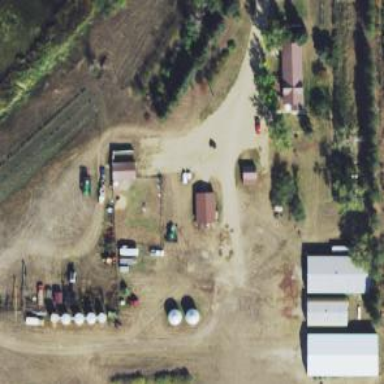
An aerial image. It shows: Farmyard area.